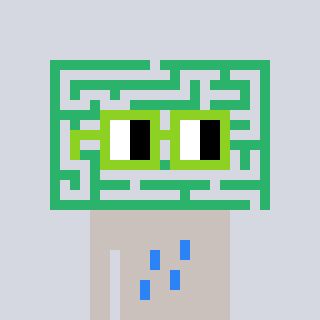
a pixel art character with square light green glasses, a maze-shaped head and a foggrey-colored body on a cool background